Шар радиуса $R$ покоится на краю горизонтального стола высотой $H=3R$. Шар начинает падать без значительного начального толчка, причем за все время движения проскальзывание с краем отсутствует.
Найдите, на каком расстоянии $l$ от основания стола шар первый раз коснется пола. Ускорение свободного падения равно $g$, сопротивлением воздуха пренебречь. Известно, что кинетическая энергия шара, катящегося без проскальзывания равна $E=\frac{7}{10}mv^2$, где $v$ — скорость центра шара, $m$ — его масса.
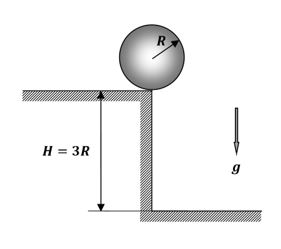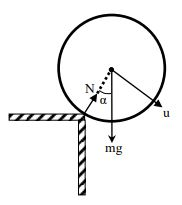
Решение: В начальный момент времени шар будет вращаться как целое вокруг точки его касания. Пусть шар поворачивается на некоторый угол $\alpha$, тогда изменение потенциальной энергии центра масс шара составит$$E_p=mgR(1-\cos\alpha), \tag{1}$$и она превращается в кинетическую энергию$$E_k=\frac{7}{10}mu^2, \tag{2}$$где $u$ — скорость центра масс шара.По закону сохранения энергии получаем$$E_p=E_k. \tag{3}$$При дальнейшем движении происходит отрыв шара от стола. Уравнение движения центра масс шара (второй закон Ньютона) в проекции на радиальное направление имеет вид$$m\frac{u^2}{R}=mg\cos\alpha-N, \tag{4}$$где $N$ — нормальная сила реакции стола, а сила трения не изображена на рисунке ниже.  Условие отрыва шара от стола имеет вид$$N=0. \tag{5}$$Решая совместно $(1)$-$(5)$, находим угол отрыва и скорость шара в этот момент$$\cos\alpha=\frac{10}{17}, \tag{6}$$$$u=\sqrt{\frac{10}{17}gR}. \tag{7}$$Дальнейшее движение шара есть свободное падение его центра масс в поле тяжести Земли. Начальные горизонтальная и вертикальная скорости равны$$v_x=u\cos\alpha, \tag{8}$$$$v_y=u\sin\alpha. \tag{9}$$Дальность полета определяется формулами равноускоренного движения в поле тяжести земли$$l=R\sin\alpha+v_x t, \tag{10}$$$$H-R(1-\cos\alpha)=v_y t+\frac{gt^2}{2}, \tag{11}$$где $t$ — время полета. Исключая время $t$ из уравнений $(10)$ и $(11)$, находим$$l=\frac{567\sqrt{21}+20\sqrt{68305}}{4913}R\approx 1.6R. \tag{12}$$
Ответ: $$l\approx 1.6R. $$
Темы:
T, Жаутыковские